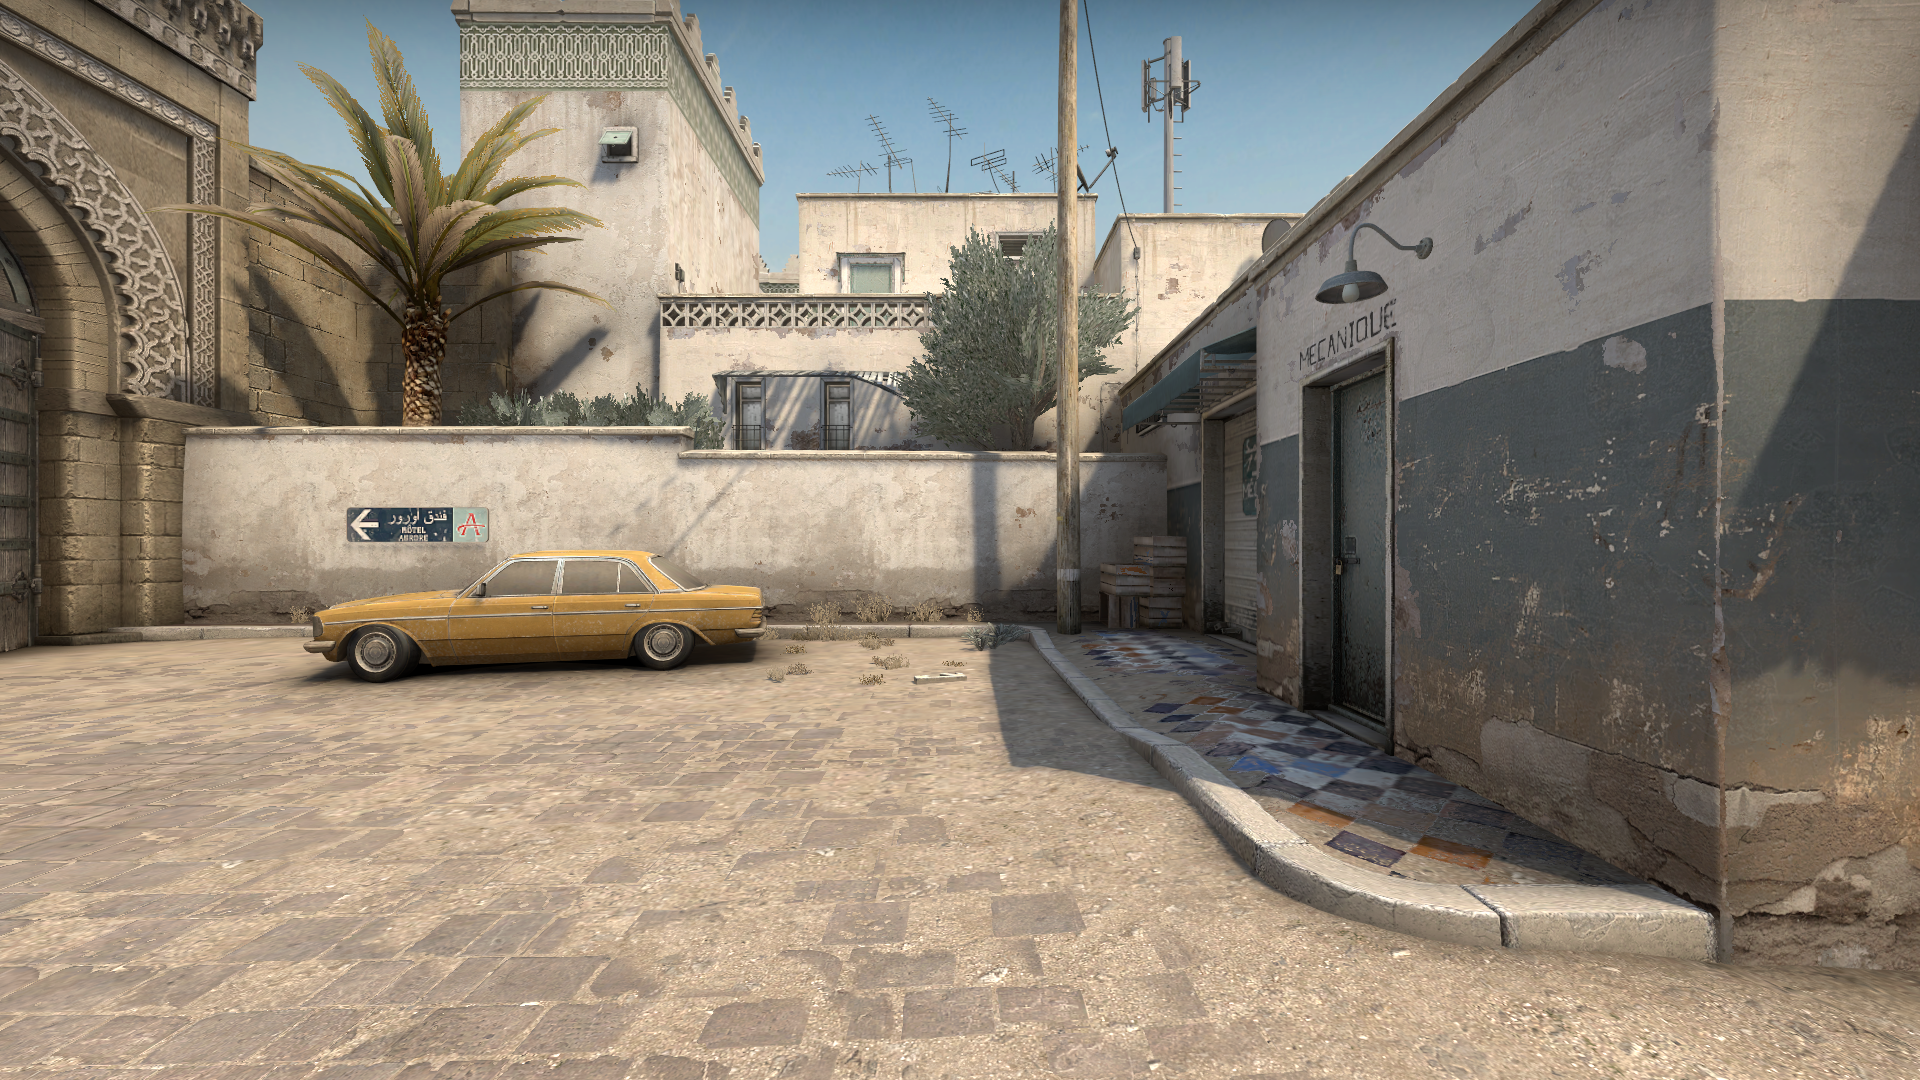
Map: de_dust2